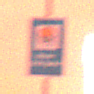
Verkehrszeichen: Wasserschutzgebiet
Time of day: Night
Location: Outdoor (Urban)
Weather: Overcast
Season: Winter
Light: Artificial